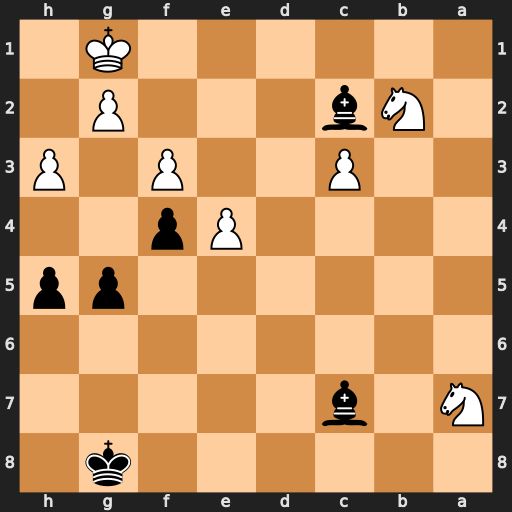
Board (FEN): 6k1/N1b5/8/6pp/4Pp2/2P2P1P/1Nb3P1/6K1
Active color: b
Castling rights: -
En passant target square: -
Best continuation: Bb6+ Kf1 Bxa7